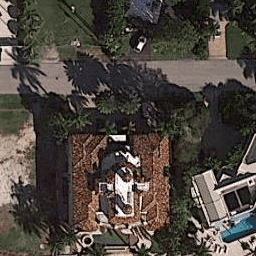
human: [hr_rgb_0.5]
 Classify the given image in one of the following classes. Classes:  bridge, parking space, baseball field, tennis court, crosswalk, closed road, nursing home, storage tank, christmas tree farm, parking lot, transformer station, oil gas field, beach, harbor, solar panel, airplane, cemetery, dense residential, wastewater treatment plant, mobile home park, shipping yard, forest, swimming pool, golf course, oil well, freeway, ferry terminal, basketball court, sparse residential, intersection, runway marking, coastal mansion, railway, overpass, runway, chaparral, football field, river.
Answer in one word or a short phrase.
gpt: coastal mansion